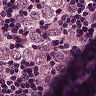
Metastatic tissue present: yes